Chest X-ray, AP view. Patient: 48 years old, sex F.
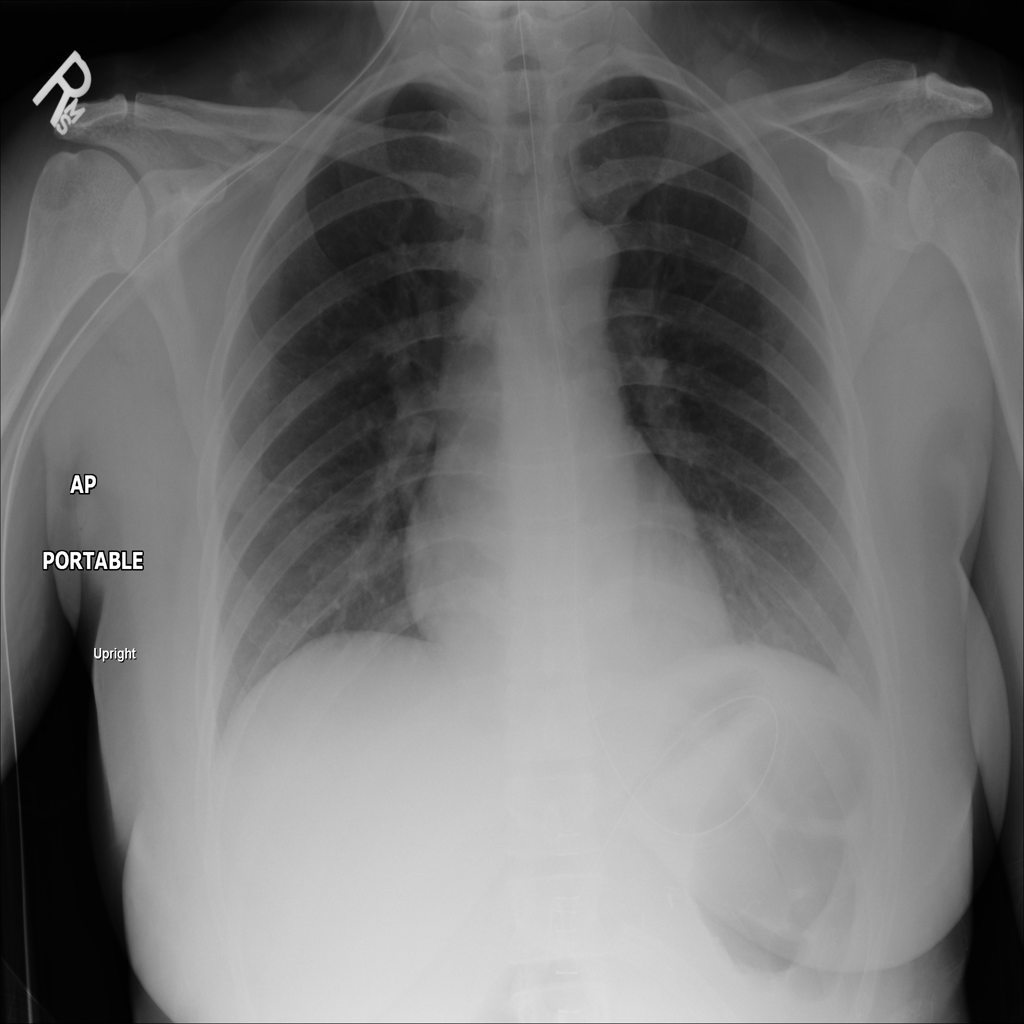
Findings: No Finding